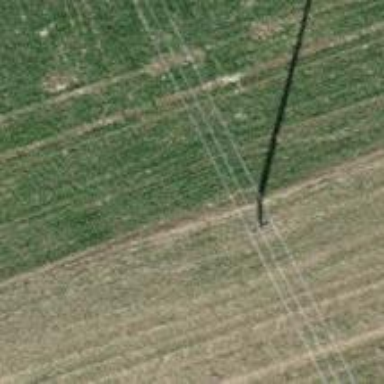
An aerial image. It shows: Concrete power pole.